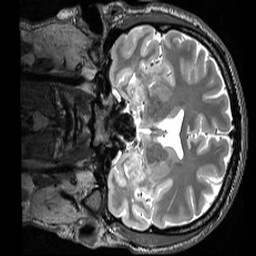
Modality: T2w
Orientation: coronal
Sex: male